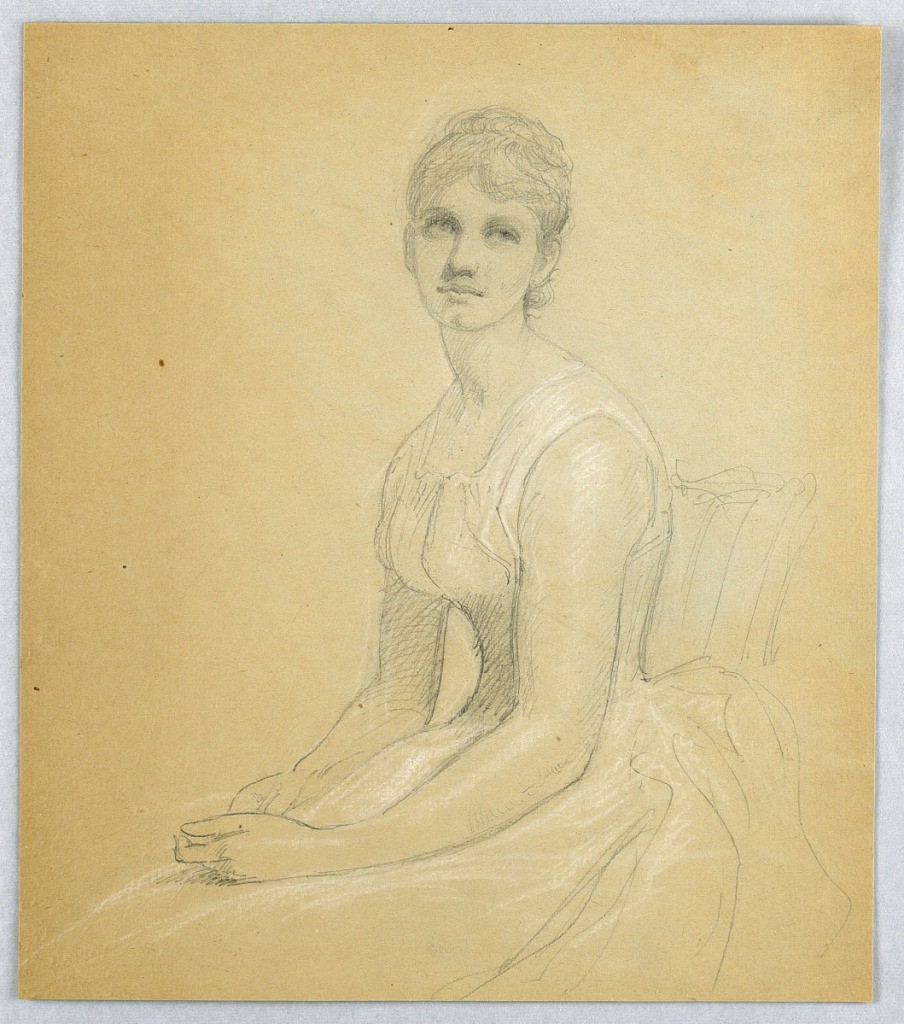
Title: Sketch for Portrait of a Woman
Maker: Daniel Huntington, American, 1816–1906
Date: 1881
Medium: Graphite and white chalk on thick cream wove paper
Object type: Drawing
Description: Vertical sheet with a woman seated with her hands in her lap.  She is facing to the left and has raised her head up over her left shoulder.